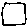
Label: square